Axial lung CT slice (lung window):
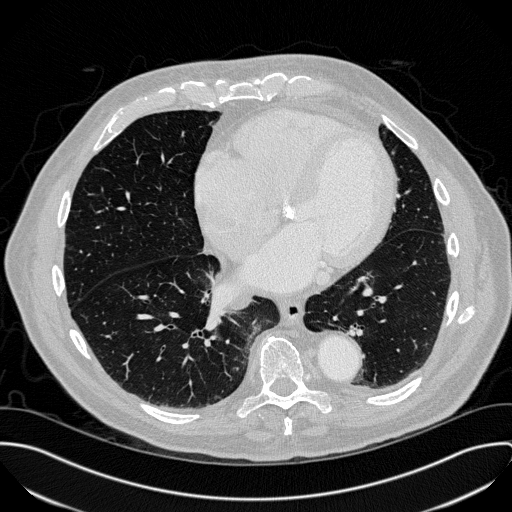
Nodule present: no